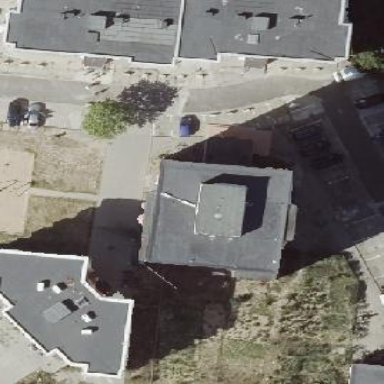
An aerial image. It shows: Building with apartments and flat roof.